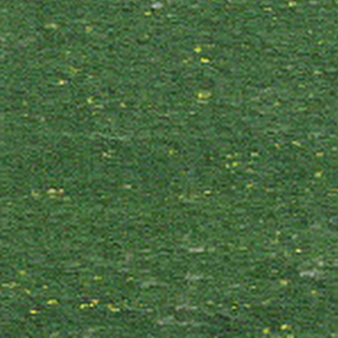
Label: other